Question: I'm developing a project using Maven. After a while i did "update Project Configuration" within my IDE (Springsource Tool Suite). Now my IDE is complaining, that there are some errors, that have not been here before.
The curious thing is, that the error messages seem to be wrong. In the below code it says, that I have to remove the @override Annotation, because a superclass has to be overriden (which i'm actually doing?)
'''
package org.powertac.humanbroker.services;
import javax.jms.JMSException;
import javax.jms.Message;
import javax.jms.MessageListener;
import javax.jms.TextMessage;
import org.slf4j.Logger;
import org.slf4j.LoggerFactory;
public class JMSMessageListenerDecorator implements MessageListener{
private static final Logger Log = LoggerFactory.getLogger(JMSMessageListenerDecorator.class);
private BaseMessageListener messageListener = null;
public JMSMessageListenerDecorator(BaseMessageListener l){
messageListener = l;
}
@Override
public void onMessage(Message message) {
if (message instanceof TextMessage) {
try {
if(Log.isDebugEnabled())
Log.debug("Received message "+ message.toString()+" from JMS.");
messageListener.onMessage(((TextMessage) message).getText());
} catch (Exception e){
Log.error ("The original message leading up to the exception reads ${message.text}.", e);
}
} else {
Log.error ("The JMS Listener knows only how to react to TextMessage objects.");
}
}
}
'''

Any Idea what I could do the make the error messages vanish? Thx
PS: I got about 5 error messages in 3 different classes and all complain about the @Override Annotation.
---
## UPDATE
My pom.xml file:
'''
<project xmlns="http://maven.apache.org/POM/4.0.0" xmlns:xsi="http://www.w3.org/2001/XMLSchema-instance"
xsi:schemaLocation="http://maven.apache.org/POM/4.0.0 http://maven.apache.org/xsd/maven-4.0.0.xsd">
<modelVersion>4.0.0</modelVersion>
<artifactId>xyz</artifactId>
<name>xyz</name>
<description>xyz</description>
<repositories>
<repository>
<id>prime-repo</id>
<name>PrimeFaces Maven Repository</name>
<url>http://repository.primefaces.org</url>
<layout>default</layout>
</repository>
</repositories>
<dependencies>
<dependency>
<groupId>org.springframework</groupId>
<artifactId>spring-webmvc</artifactId>
<version>${springframework-version}</version>
</dependency>
<dependency>
<groupId>org.springframework.webflow</groupId>
<artifactId>spring-faces</artifactId>
<version>${springwebflow-version}</version>
</dependency>
<dependency>
<groupId>org.springframework.security</groupId>
<artifactId>spring-security-core</artifactId>
<version>${springsecurity-version}</version>
</dependency>
<dependency>
<groupId>org.springframework.security</groupId>
<artifactId>spring-security-config</artifactId>
<version>${springsecurity-version}</version>
</dependency>
<dependency>
<groupId>org.springframework.security</groupId>
<artifactId>spring-security-web</artifactId>
<version>${springsecurity-version}</version>
</dependency>
<dependency>
<groupId>org.slf4j</groupId>
<artifactId>slf4j-api</artifactId>
<version>${org.slf4j-version}</version>
</dependency>
<dependency>
<groupId>org.slf4j</groupId>
<artifactId>jcl-over-slf4j</artifactId>
<version>${org.slf4j-version}</version>
<scope>runtime</scope>
</dependency>
<dependency>
<groupId>org.slf4j</groupId>
<artifactId>slf4j-log4j12</artifactId>
<version>${org.slf4j-version}</version>
<scope>runtime</scope>
</dependency>
<dependency>
<groupId>log4j</groupId>
<artifactId>log4j</artifactId>
<version>1.2.16</version>
<scope>runtime</scope>
</dependency>
<dependency>
<groupId>javax.inject</groupId>
<artifactId>javax.inject</artifactId>
<version>1</version>
</dependency>
<dependency>
<groupId>javax.servlet</groupId>
<artifactId>servlet-api</artifactId>
<version>2.5</version>
<scope>provided</scope>
</dependency>
<dependency>
<groupId>javax.servlet.jsp</groupId>
<artifactId>jsp-api</artifactId>
<version>2.1</version>
<scope>provided</scope>
</dependency>
<dependency>
<groupId>javax.servlet</groupId>
<artifactId>jstl</artifactId>
<version>1.2</version>
</dependency>
<!-- Communication to Server -->
<dependency>
<groupId>joda-time</groupId>
<artifactId>joda-time</artifactId>
<version>2.0</version>
</dependency>
<dependency>
<groupId>com.thoughtworks.xstream</groupId>
<artifactId>xstream</artifactId>
<version>1.4.1</version>
<type>jar</type>
<scope>compile</scope>
</dependency>
<dependency>
<groupId>javax.jms</groupId>
<artifactId>jms-api</artifactId>
<version>1.1-rev-1</version>
</dependency>
<dependency>
<groupId>org.apache.activemq</groupId>
<artifactId>activemq-all</artifactId>
<version>5.5.1</version>
</dependency>
<dependency>
<groupId>activecluster</groupId>
<artifactId>activecluster</artifactId>
<version>200<PHONE></version>
</dependency>
<dependency>
<groupId>xmlbeans</groupId>
<artifactId>xbean</artifactId>
<version>2.0.0</version>
</dependency>
<dependency>
<groupId>javacc</groupId>
<artifactId>javacc</artifactId>
<version>4.0</version>
</dependency>
<dependency>
<groupId>org.springframework</groupId>
<artifactId>spring-jms</artifactId>
<version>3.0.6.RELEASE</version>
</dependency>
<dependency>
<groupId>commons-httpclient</groupId>
<artifactId>commons-httpclient</artifactId>
<version>3.1</version>
</dependency>
<dependency>
<groupId>org.jboss.spec.javax.ws.rs</groupId>
<artifactId>jboss-jaxrs-api_1.1_spec</artifactId>
<version>1.0.0.Final</version>
</dependency>
<dependency>
<groupId>org.jdom</groupId>
<artifactId>jdom</artifactId>
<version>1.1.2</version>
</dependency>
<dependency>
<groupId>jaxen</groupId>
<artifactId>jaxen</artifactId>
<version>1.1.3</version>
<!-- http://jira.codehaus.org/browse/JAXEN-217 -->
<exclusions>
<exclusion>
<groupId>maven-plugins</groupId>
<artifactId>maven-cobertura-plugin</artifactId>
</exclusion>
<exclusion>
<groupId>maven-plugins</groupId>
<artifactId>maven-findbugs-plugin</artifactId>
</exclusion>
</exclusions>
</dependency>
<!-- Sun Mojarra JSF 2 runtime -->
<dependency>
<groupId>com.sun.faces</groupId>
<artifactId>jsf-api</artifactId>
<version>2.0.3</version>
</dependency>
<dependency>
<groupId>com.sun.faces</groupId>
<artifactId>jsf-impl</artifactId>
<version>2.0.3</version>
</dependency>
<dependency>
<groupId>javax.validation</groupId>
<artifactId>validation-api</artifactId>
<version>1.0.0.GA</version>
</dependency>
<dependency>
<groupId>org.hibernate</groupId>
<artifactId>hibernate-validator</artifactId>
<version>4.0.2.GA</version>
</dependency>
<dependency>
<groupId>org.hibernate</groupId>
<artifactId>hibernate-core</artifactId>
<version>3.3.2.GA</version>
</dependency>
<dependency>
<groupId>org.hibernate</groupId>
<artifactId>hibernate-annotations</artifactId>
<version>3.4.0.GA</version>
</dependency>
<dependency>
<groupId>org.hibernate</groupId>
<artifactId>hibernate-commons-annotations</artifactId>
<version>3.3.0.ga</version>
</dependency>
<dependency>
<groupId>org.hibernate</groupId>
<artifactId>hibernate-entitymanager</artifactId>
<version>3.4.0.GA</version>
</dependency>
<dependency>
<groupId>junit</groupId>
<artifactId>junit</artifactId>
<version>4.7</version>
<scope>test</scope>
</dependency>
<dependency>
<groupId>javax.ejb</groupId>
<artifactId>ejb-api</artifactId>
<version>3.0</version>
</dependency>
<!-- PrimeFaces component library -->
<dependency>
<groupId>org.primefaces</groupId>
<artifactId>primefaces</artifactId>
<version>2.2.1</version>
</dependency>
<dependency>
<groupId>org.powertac</groupId>
<artifactId>server-interface</artifactId>
<version>0.1.0-SNAPSHOT</version>
</dependency>
</dependencies>
<reporting>
<plugins>
<plugin>
<groupId>org.codehaus.mojo</groupId>
<artifactId>cobertura-maven-plugin</artifactId>
<version>2.5.1</version>
</plugin>
<plugin>
<groupId>org.codehaus.mojo</groupId>
<artifactId>findbugs-maven-plugin</artifactId>
<version>2.3.3</version>
</plugin>
<plugin>
<groupId>org.apache.maven.plugins</groupId>
<artifactId>maven-compiler-plugin</artifactId>
<version>2.3.2</version>
<configuration>
<source>1.6</source>
<target>1.6</target>
</configuration>
</plugin>
</plugins>
</reporting>
<packaging>war</packaging>
<properties>
<springframework-version>3.0.5.RELEASE</springframework-version>
<springwebflow-version>2.3.0.RELEASE</springwebflow-version>
<springsecurity-version>3.0.3.RELEASE</springsecurity-version>
<org.slf4j-version>1.5.10</org.slf4j-version>
</properties>
<groupId>org.powertac</groupId>
<version>0.0.1-SNAPSHOT</version>
</project>
'''
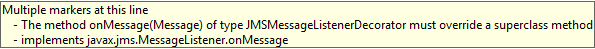
Answer: In your pom.xml, you'll want something like this:
'''
<build>
<plugins>
<plugin>
<groupId>org.apache.maven.plugins</groupId>
<artifactId>maven-compiler-plugin</artifactId>
<version>2.3.2</version>
<configuration>
<source>1.6</source>
<target>1.6</target>
</configuration>
</plugin>
</plugins>
</build>
'''
Your current pom.xml is likely configuring your project for Java 5 (probably by default), where you are using Java 6's language semantics. If you configure everything to be for Java 6, you should be all set.